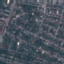
Label: Residential